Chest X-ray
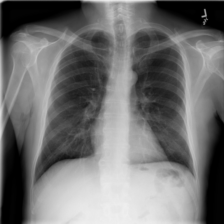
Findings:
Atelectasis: negative
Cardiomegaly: negative
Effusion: negative
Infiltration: negative
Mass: negative
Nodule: negative
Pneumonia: negative
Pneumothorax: negative
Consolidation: negative
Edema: negative
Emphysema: negative
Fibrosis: negative
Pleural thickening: negative
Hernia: negative